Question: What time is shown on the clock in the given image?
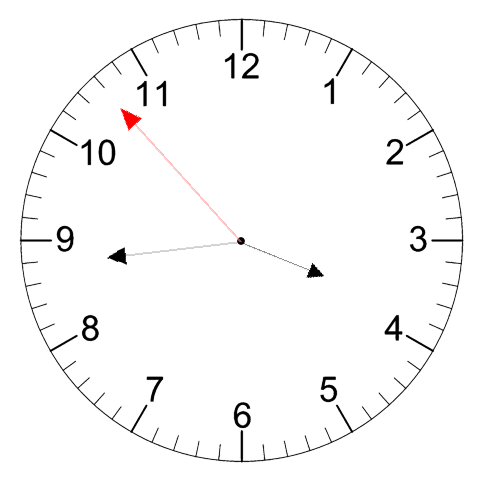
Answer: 03:43:53